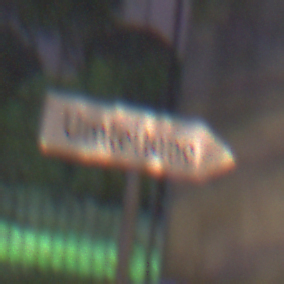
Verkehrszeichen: UmleitungswegweiserRechtsweisend
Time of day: Night
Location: Outdoor (Suburban)
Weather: PartlyCloudy
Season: NotSpecified
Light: Artificial